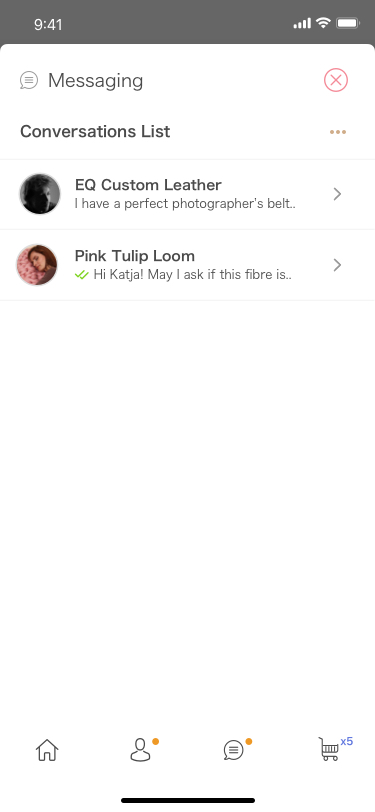
Text in this UI design:
Pink Tulip Loom
Hi Katja! May I ask if this fibre is..
EQ Custom Leather
I have a perfect photographer’s belt..
Conversations List
Messaging